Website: home-depot
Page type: billing-address
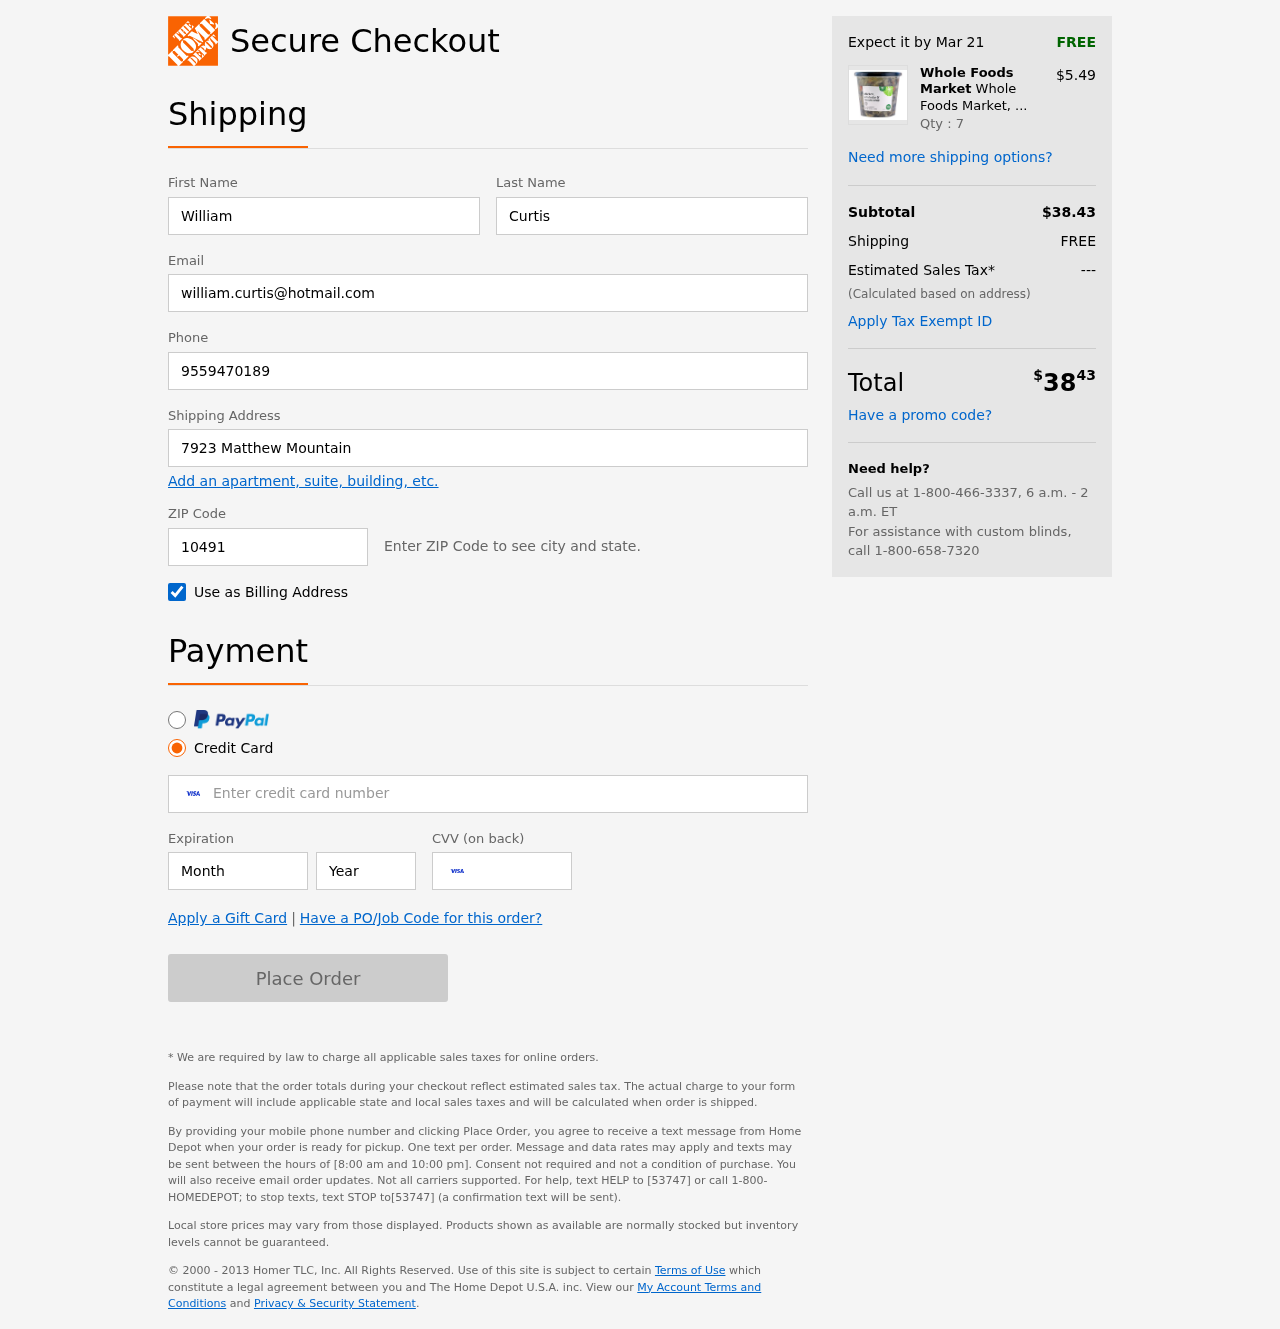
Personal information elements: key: PII_FIRSTNAME
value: William
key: PII_LASTNAME
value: Curtis
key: PII_EMAIL
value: william.curtis@hotmail.com
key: PII_PHONE
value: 9559470189
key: PII_STREET
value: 7923 Matthew Mountain
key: PII_POSTCODE
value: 10491
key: PII_CARD_NUMBER
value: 4073 4603 1613 4071
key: PII_CARD_EXPIRY_MONTH
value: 06
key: PII_CARD_CVV
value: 992
Product elements: key: PRODUCT1_BRAND
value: Whole Foods Market
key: PRODUCT1_NAME
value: Whole Foods Market, Chicken, Artichoke & Lemon Soup, 24 oz
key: PRODUCT1_PRICE
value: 5.49
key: PRODUCT1_QUANTITY
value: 7
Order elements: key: ORDER_DELIVERY_DATE
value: Mar 21
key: ORDER_SUBTOTAL
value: $38.43
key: ORDER_SHIPPING_COST
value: FREE
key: ORDER_TAX
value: ---
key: ORDER_TOTAL2
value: $3843